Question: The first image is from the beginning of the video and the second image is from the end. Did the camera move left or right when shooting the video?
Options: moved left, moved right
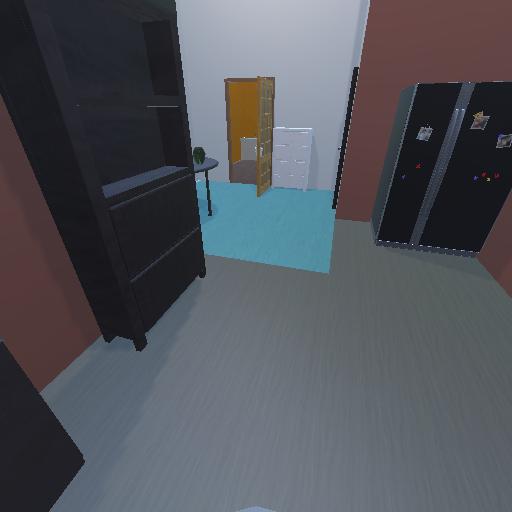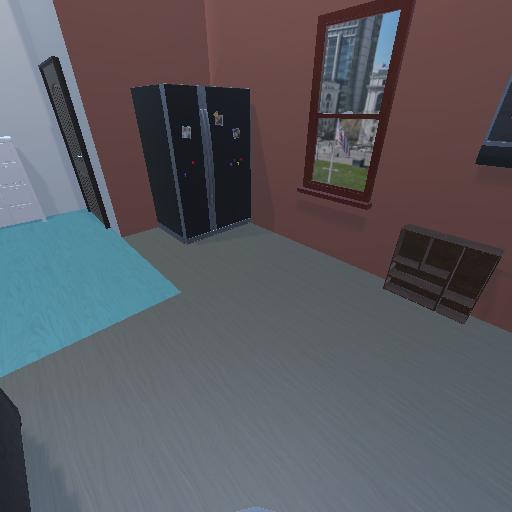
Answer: moved left